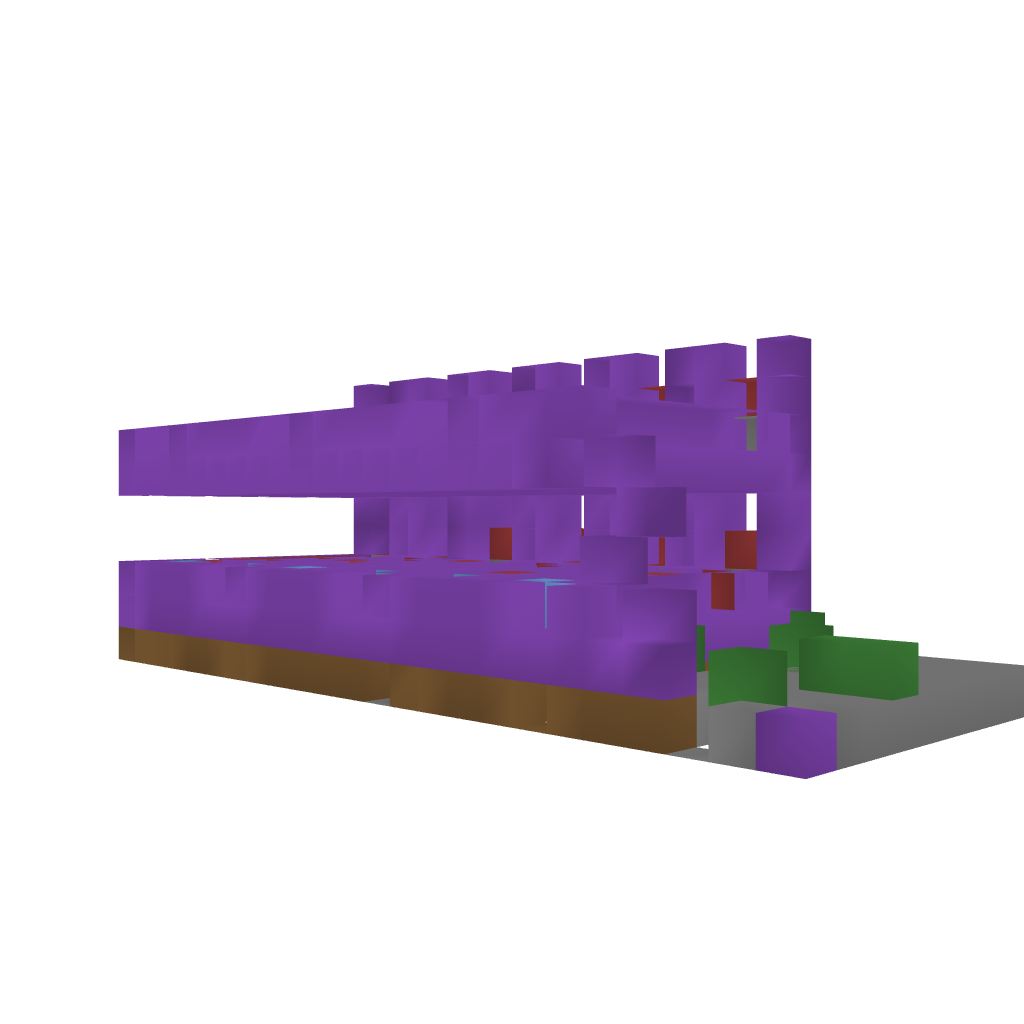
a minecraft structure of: Cluster Tnt Cannon bad low quality